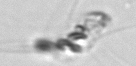
Label: Chaetoceros_socialis